Question: I am creating an 'hclust' object manually (i.e. creating a list with the required slots, then changing its class to 'hclust'). The merging pattern, heights of bifurcations, ordering of leaf nodes and labels of leaf nodes are known. My goal (and means of testing) is to plot the resulting dendrogram. I am unable to create a plottable 'hclust' object with my parameters.
The components of an 'hclust' object are described in the 'hclust' function documentation
<URL>.
The following is a reproducible chunk of 'R' code I use to generate and plot my dendrogram.
'''
tree <- list()
tree$merge <- matrix(c( -1, -7, # row 1
-2, -6, # row 2
-3, -12, # row 3
-4, -14, # row 4
-5, -8, # row 5
-9, -11, # row 6
-13, -20, # row 7
-15, -19, # row 8
1, 8, # row 9
2, 5, # row 10
3, 6, # row 11
2, -18, # row 12
1, 3, # row 13
2, 4, # row 14
-10, 7, # row 15
-16, -17, # row 16
1, 2, # row 17
15, 16, # row 18
1, 15), # row 19
ncol = 2,
byrow = TRUE)
tree$height <- c(0.<PHONE>, 0.<PHONE>, 0.<PHONE>, 0.<PHONE>, 0.<PHONE>, 0.<PHONE>, 0.<PHONE>, 0.<PHONE>, 0.<PHONE>, 0.<PHONE>, 0.<PHONE>, 0.<PHONE>, 0.<PHONE>, 0.<PHONE>, 0.<PHONE>, 0.<PHONE>, 0.22965349, 0.22965349, 0.23334799)
tree$labels <- as.character(1:20)
tree$order <- c(1, 7, 15, 19, 3, 12, 9, 11, 2, 6, 5, 8, 18, 4, 14, 13, 20, 10, 16, 17)
class(tree) <- "hclust"
plot(tree)
'''
Each row of the 'tree$merge' matrix corresponds to a bifurcation. Negative integers refer to the indices of a leaf nodes, whereas positive integers refer to existing clusters by row indices in 'tree$merge'.
Running the code results in the following error message.
'''
Error in plot.hclust(tree) : 'merge' matrix has invalid contents
'''
A sketch of the intended result is pictured below, with the 'heights' values marked by additional dotted lines. (The drawing is not to scale.)

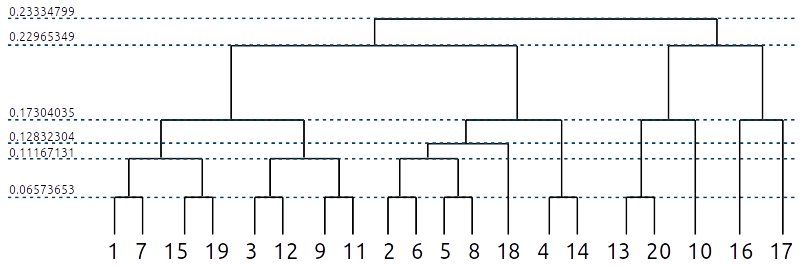
Answer: The validity of a 'hclust' tree is checked by the '.validity.hclust' function. Its source code is given <URL>. Look at lines 121-135.
That you got the error means that your tree is not valid because of its 'merge' matrix. It has non-unique elements (e.g., 1 and 2). In a properly constructed 'merge' matrix, all entries are unique and run from '-N_obs' to 'N_obs-2' (zero excluded), where 'N_obs' is a (positive) number of observations. This is checked by the following 'if' test in the code:
'''
if(identical(sort(as.integer(merge)), c(-(n:1L), +seq_len(n-2L))))
TRUE
else
"'merge' matrix has invalid contents"
'''
From the reference of 'hclust':
> an n - 1 by 2 matrix.Row i of merge describes the merging of clusters at step i of the
clustering. If an element j in the row is negative, then observation
- j was merged at this stage. If j is positive then the merge was
with the cluster formed at the (earlier) stage j of the algorithm.
Thus negative entries in merge indicate agglomerations of singletons,
and positive entries indicate agglomerations of non-singletons.
All negative entries are singletons (observations), and positive numbers are merges of existing clusters and refer to merging steps of the algorithm.
So, revise your 'hclust' object. Here is some code to give you an idea what a proper 'hclust' object looks like:
'''
iris2 <- iris[1:20,-5]
species_labels <- iris[,5]
d_iris <- dist(iris2)
tree_iris <- hclust(d_iris, method = "complete")
'''
Take a closer look at 'tree_iris$merge'.
After I got more time, I decided to fix your code. I modified the 'merge' entry of the 'tree'. This is what the working code that reproduces your dendrogram looks like:
'''
tree <- list()
tree$merge <- matrix(c( -1, -7, # row 1
-2, -6, # row 2
-3, -12, # row 3
-4, -14, # row 4
-5, -8, # row 5
-9, -11, # row 6
-13, -20, # row 7
-15, -19, # row 8
1, 8, # row 9: 1,7,15,19
2, 5, # row 10: 2,6,5,8
3, 6, # row 11: 3,12,9,11
10, -18, # row 12: 2,6,5,8 + 18
9, 11, # row 13: 1,7,15,19 + 3,12,9,11
12, 4, # row 14: row 12 + row 4
-10, 7, # row 15: row 7 + 10
-16, -17, # row 16
13, 14, # row 17: row 13 + row 14
15, 16, # row 18: row 15 + row 16
17, 18), # row 19: row 17 + row 18
ncol = 2,
byrow = TRUE)
tree$height <- c(0.<PHONE>, 0.<PHONE>, 0.<PHONE>, 0.<PHONE>, 0.<PHONE>, 0.<PHONE>, 0.<PHONE>, 0.<PHONE>, 0.<PHONE>, 0.<PHONE>, 0.<PHONE>, 0.<PHONE>, 0.<PHONE>, 0.<PHONE>, 0.<PHONE>, 0.<PHONE>, 0.22965349, 0.22965349, 0.23334799)
tree$labels <- as.character(1:20)
tree$order <- c(1, 7, 15, 19, 3, 12, 9, 11, 2, 6, 5, 8, 18, 4, 14, 13, 20, 10, 16, 17)
class(tree) <- "hclust"
plot(tree)
'''